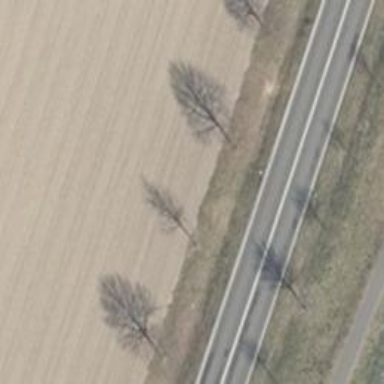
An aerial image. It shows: Row of deciduous broadleaved trees.